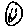
Label: smiley face